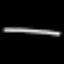
Label: line